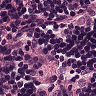
Metastatic tissue present: no